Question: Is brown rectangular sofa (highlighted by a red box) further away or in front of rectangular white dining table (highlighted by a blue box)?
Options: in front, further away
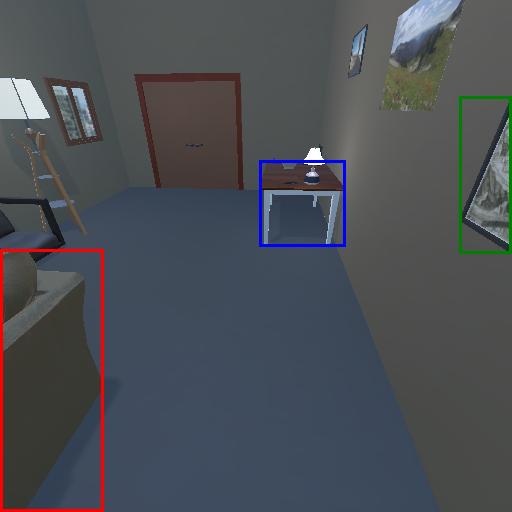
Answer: in front